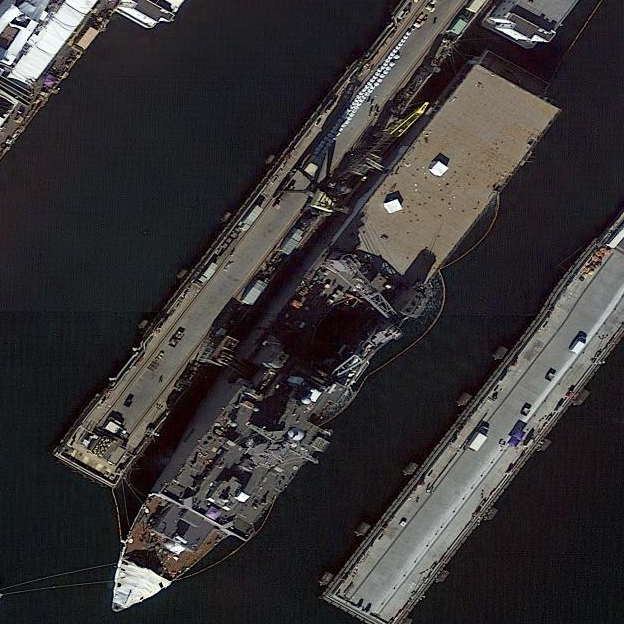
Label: Whitby_Island-class_dock_landing_ship